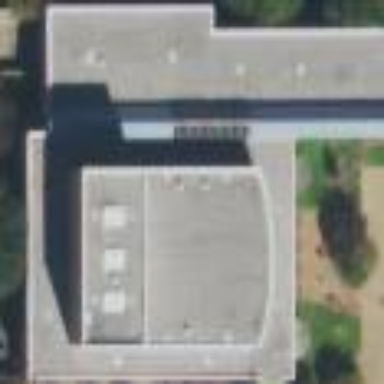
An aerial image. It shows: College building.